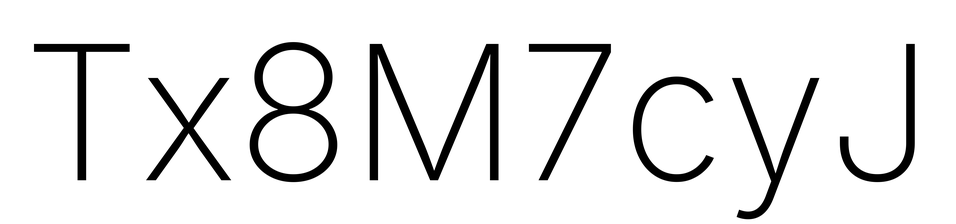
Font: Inter_ExtraLight